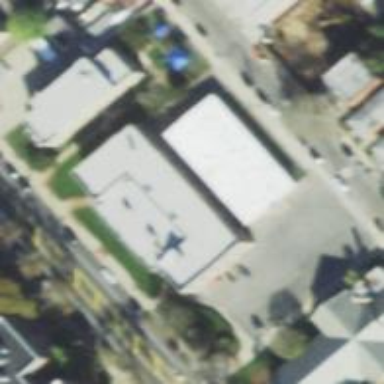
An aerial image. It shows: School.